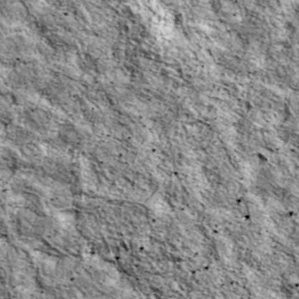
Label: non_frost